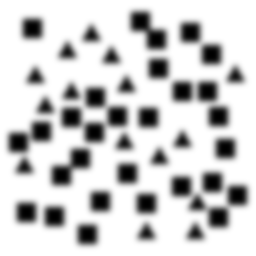
Squares: 29
Triangles: 15
Stars: 0
Total shapes: 44